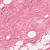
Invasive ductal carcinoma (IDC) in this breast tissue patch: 0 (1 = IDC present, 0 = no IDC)